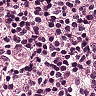
Metastatic tissue present: no